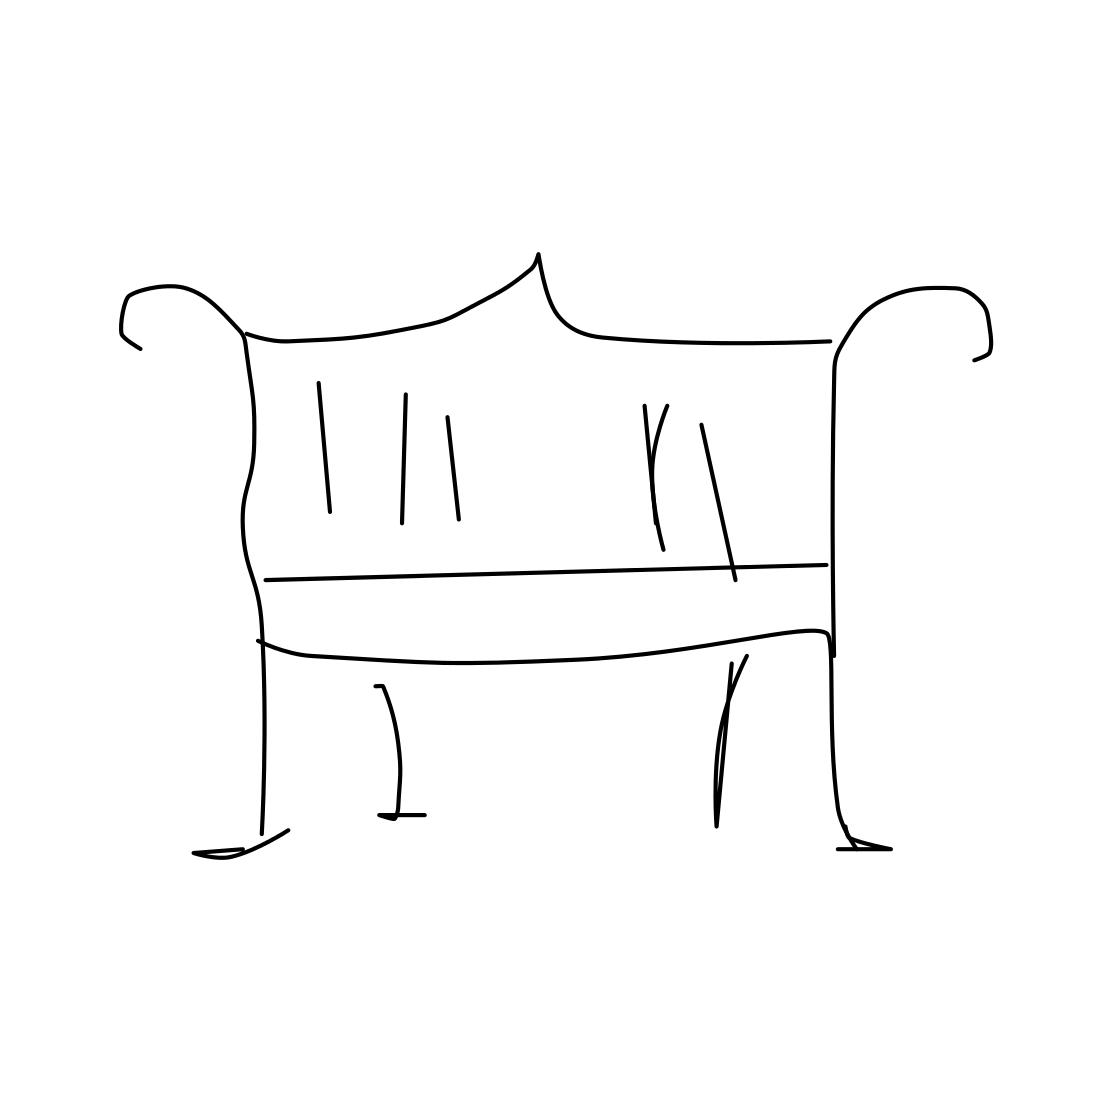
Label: bench